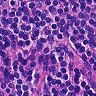
Metastatic tissue present: no